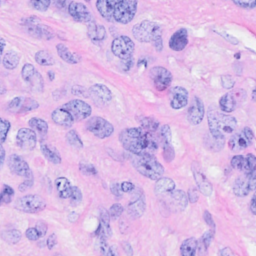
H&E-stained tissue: Breast